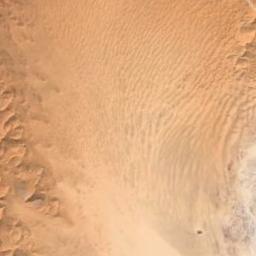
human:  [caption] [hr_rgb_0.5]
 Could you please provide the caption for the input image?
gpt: The desert has yellow sand and some sand ripples .

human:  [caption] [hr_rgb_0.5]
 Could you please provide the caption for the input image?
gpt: The desert is full of yellow sand .

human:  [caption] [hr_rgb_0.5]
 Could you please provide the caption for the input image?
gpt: This is a yellow desert with wavy stripes .

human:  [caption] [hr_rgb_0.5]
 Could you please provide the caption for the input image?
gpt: There is some weed on the edge of this desert .

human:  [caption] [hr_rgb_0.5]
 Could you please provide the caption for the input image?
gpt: A yellow desert covered with sand .